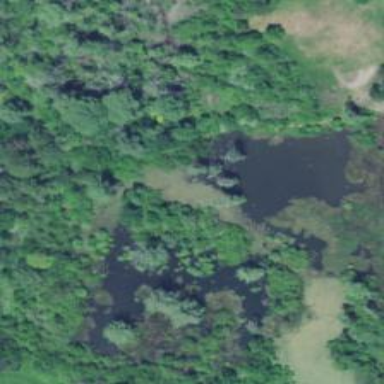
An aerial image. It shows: Wetland area.